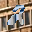
Label: 2